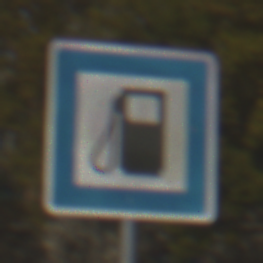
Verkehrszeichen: Tankstelle
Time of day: MorningAfternoon
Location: Outdoor (Suburban)
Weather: PartlyCloudy
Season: NotSpecified
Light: Natural